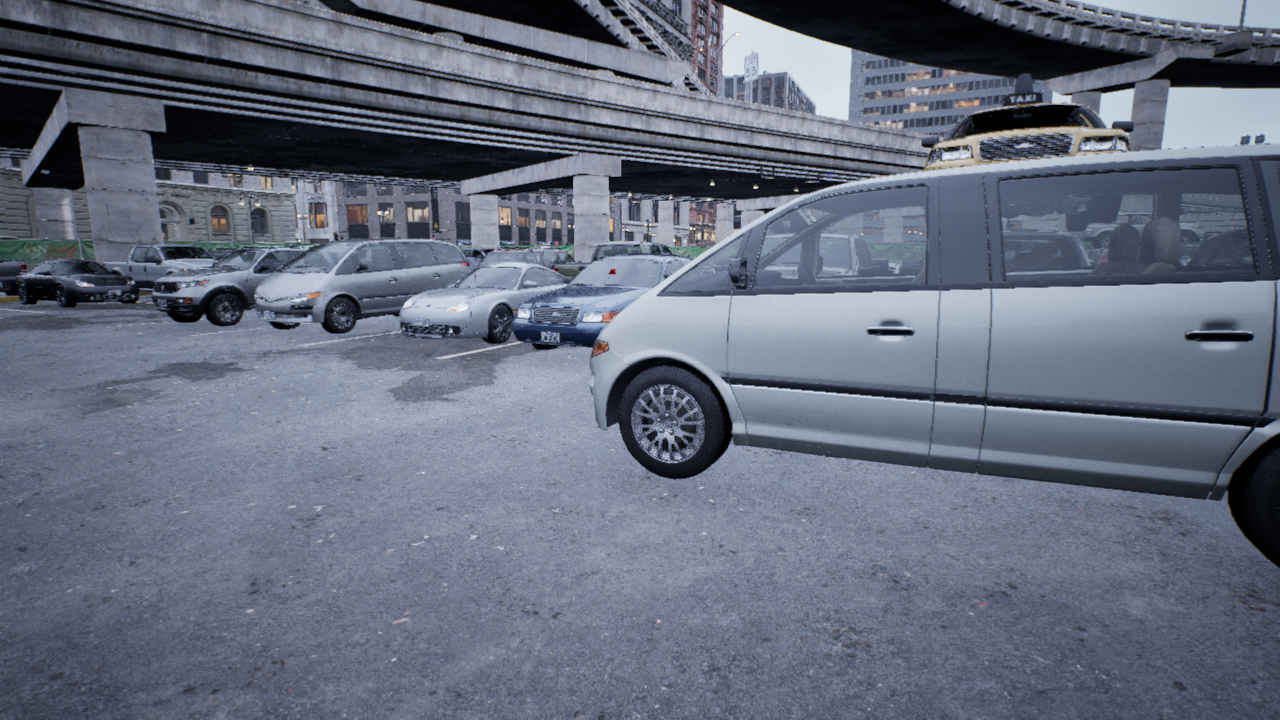
Venue: arterial
Lighting: overcast
Vehicle rig: minivan